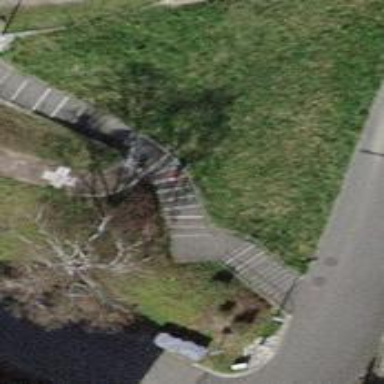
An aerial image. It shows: Road with steps.